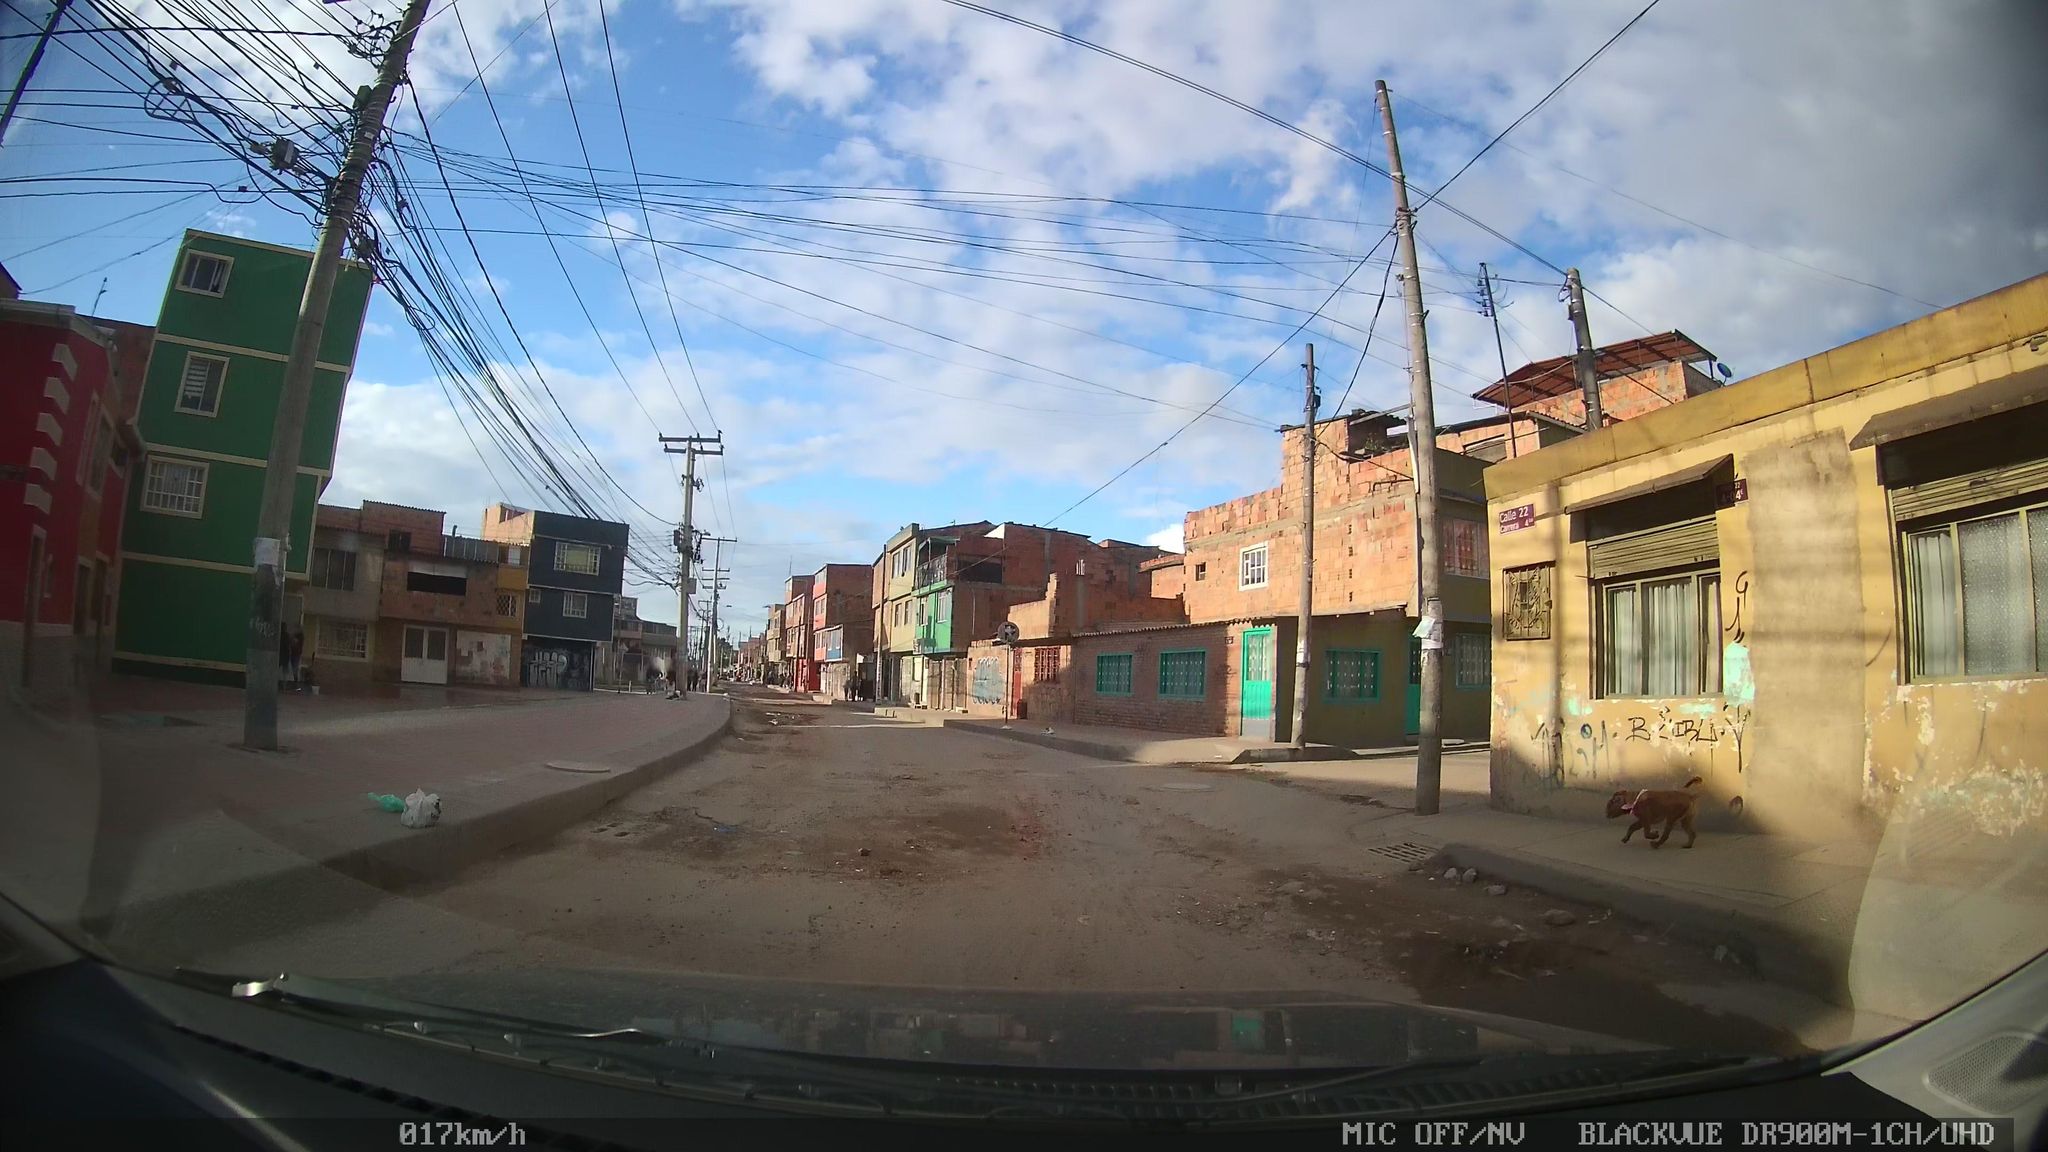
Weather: clear
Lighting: day
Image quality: good
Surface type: driving surface
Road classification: tertiary
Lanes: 2
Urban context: urban centre
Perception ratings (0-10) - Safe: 1.25, Lively: 3.69, Beautiful: 0.88, Boring: 4.33, Depressing: 5.55, Wealthy: 0.49